Question: I'm pretty sure this is a simple configuration error but my lack of experience is prohibiting me from fixing it. Basically I want to add an 'EMPLOYEE' to a table using entity frame work.
Here is my method:
'''
public void createEmployee(CreateEmployeeModel model)
{
EMPLOYEE emp = new EMPLOYEE() {
emp_name = model.Name,
emp_email = model.Email,
emp_cell_phone = model.CellPhone,
emp_adr = model.Address
};
_db.AddToEMPLOYEES(emp);
_db.SaveChanges();
}
'''
I get the following error on the '_db.SaveChanges();' call: Cannot insert duplicate key row in object 'dbo.EMPLOYEES' with unique index 'R18_SDE_ROWID_UK'. The duplicate key value is (0).
Here is the 'emp_id' column properties for the EMPLOYEE Entity:
'''
StoreGeneratedPattern : Identity
Concurrency Mode : None
Default Value : (None)
Entity Key : True
Name: emp_id
Nullable: False
Type : Int32
'''
Here is the 'emp_id' column properties for the EMPLOYEES Table on SQL server:

I'm not sure why the primary key is always being generated as a 0 when there is already 4 employees in the table. (0,1,2,3).
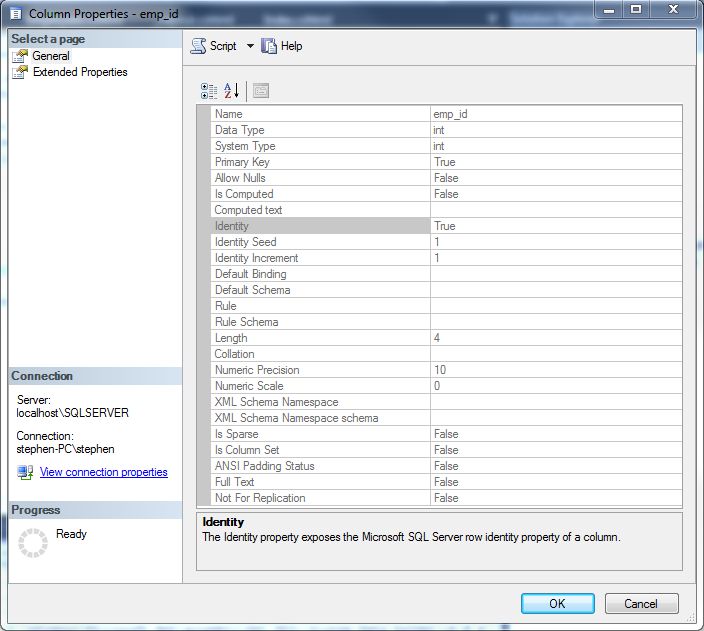
Answer: If you had to manually change the properties of the model, chances are you did not set the column to be an Identity column in the database itself.
If you have set the database to be an identity column, then delete the entity and re-add it.